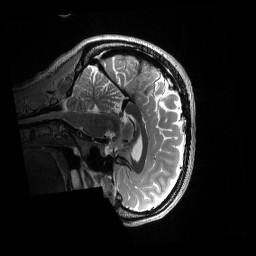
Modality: T2w
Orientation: sagittal
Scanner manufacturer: siemens
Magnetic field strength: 3 T
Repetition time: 3.2 s
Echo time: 0.563 s